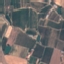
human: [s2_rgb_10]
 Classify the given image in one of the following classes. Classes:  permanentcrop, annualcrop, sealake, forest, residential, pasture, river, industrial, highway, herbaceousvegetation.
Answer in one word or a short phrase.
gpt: PermanentCrop